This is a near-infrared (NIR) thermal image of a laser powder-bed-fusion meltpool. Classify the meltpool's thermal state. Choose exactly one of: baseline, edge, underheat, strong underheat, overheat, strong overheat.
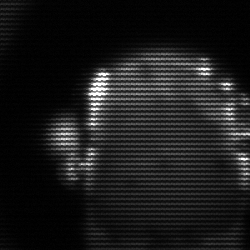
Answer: baseline